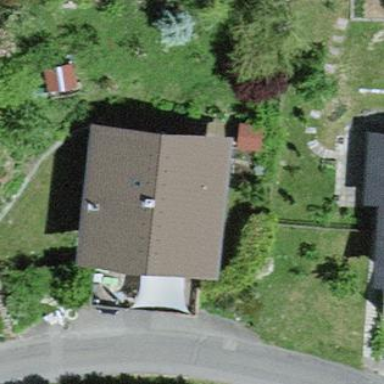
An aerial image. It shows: Simple and straightforward house.